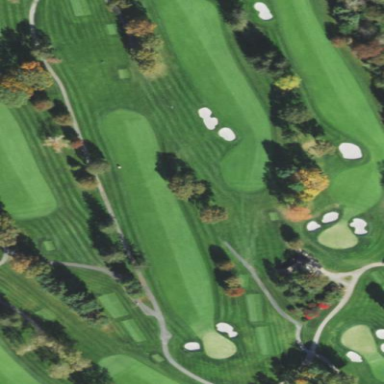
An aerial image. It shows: Grassy area designated as golf fairway.